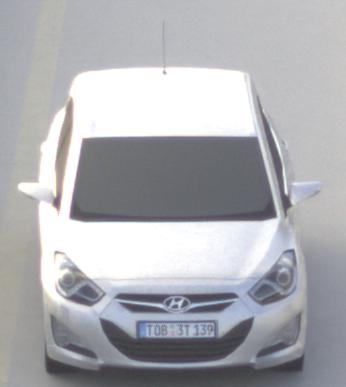
Make: Hyundai
Model: i40 Kombi 1.6 GDI
Detailed model: i40 (VF) Kombi
Model produced from: 2012/08
Model produced until: 2013/09
Doors: 5
Color: white
Road condition: dry road
Daytime: morning or afternoon
Contrast: medium contrast